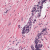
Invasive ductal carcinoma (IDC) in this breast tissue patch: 0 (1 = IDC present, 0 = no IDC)